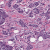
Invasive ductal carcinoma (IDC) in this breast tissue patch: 1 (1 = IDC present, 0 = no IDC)